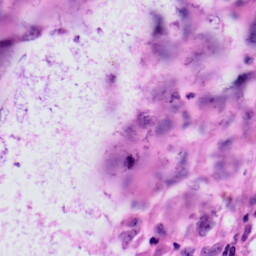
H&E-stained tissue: Skin